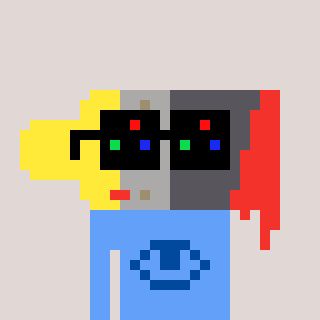
a pixel art character with square black sunglasses, a paintbrush-shaped head and a blue-colored body on a warm background